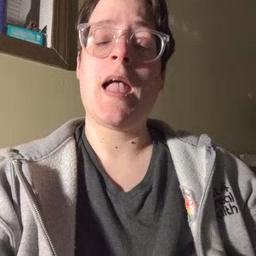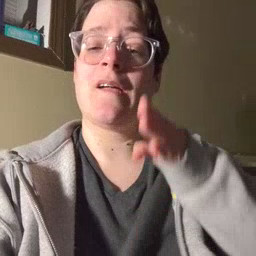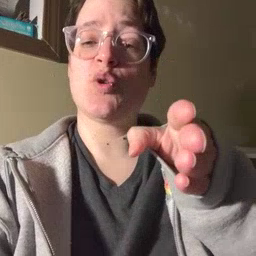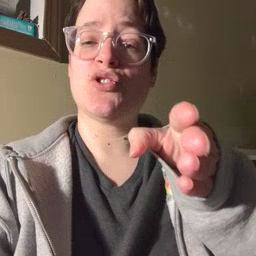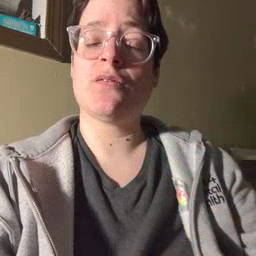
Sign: after